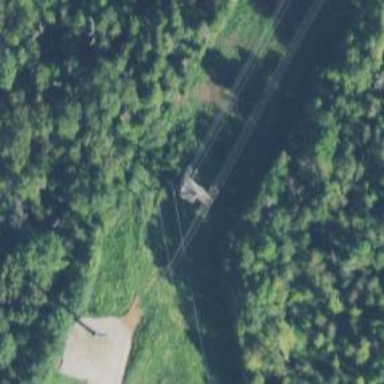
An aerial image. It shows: Lattice structure tower.